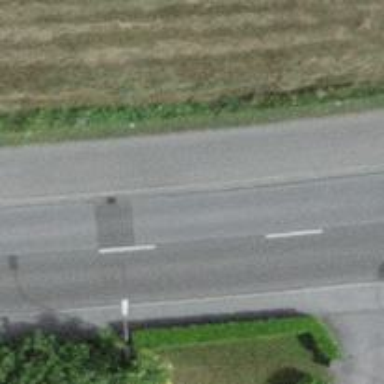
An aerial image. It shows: Asphalt cycleway.